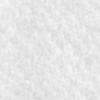
Label: no_change